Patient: sex F, age 67
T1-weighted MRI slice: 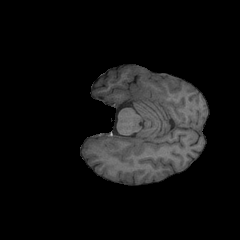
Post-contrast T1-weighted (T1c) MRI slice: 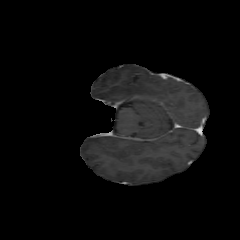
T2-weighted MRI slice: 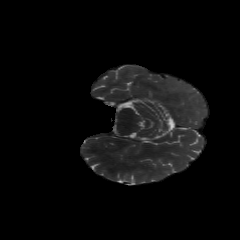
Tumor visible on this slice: no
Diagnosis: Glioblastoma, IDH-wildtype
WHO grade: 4